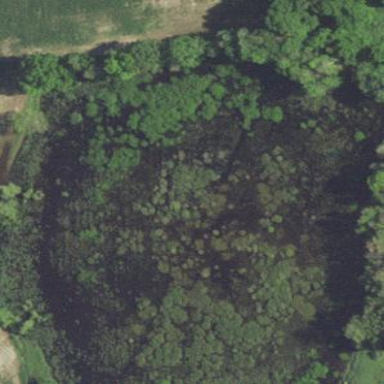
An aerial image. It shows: Wetland area.